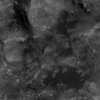
Atmospheric dust classification: not_dusty